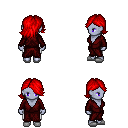
a pixel art fantasy rpg character, female body template, dark elf, purple skin, red robe, white pants, red swoop hairstyle, white slippers, four views (front, back, left, right), 2x2 character sprite sheet, small pixel art, hard edges, no anti-aliasing